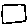
Label: square